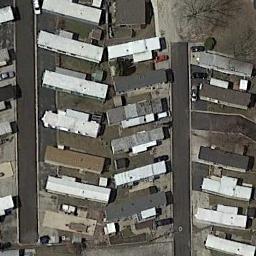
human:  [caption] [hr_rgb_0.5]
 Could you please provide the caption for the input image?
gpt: The mobile home park has some neatly arranged mobile homes .

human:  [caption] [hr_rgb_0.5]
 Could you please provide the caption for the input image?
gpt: The mobile home park is on the bare land next to the road .

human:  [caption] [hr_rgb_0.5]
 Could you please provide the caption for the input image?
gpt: Many buildings of different shapes are in mobile home parks .

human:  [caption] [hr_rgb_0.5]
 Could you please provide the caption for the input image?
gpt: There are about a dozen mobile homes on one side of the road .

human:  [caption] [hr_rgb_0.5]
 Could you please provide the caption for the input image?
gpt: There are some gray buildings and brown buildings in the mobile home park .